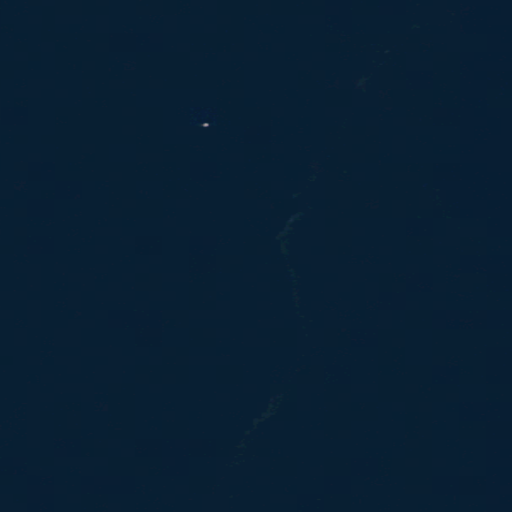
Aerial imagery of bar in Washington named Itsami Ledge containing only open water